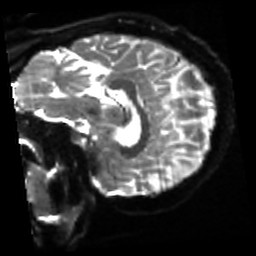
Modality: sbref
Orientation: sagittal
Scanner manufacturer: siemens
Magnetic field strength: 3 T
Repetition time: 4 s
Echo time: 0.0594 s